Interaction volume radius: 5 \u00c5
Interaction volume height: 20 \u00c5
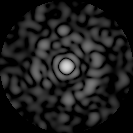
Disorder parameter: 0.8857